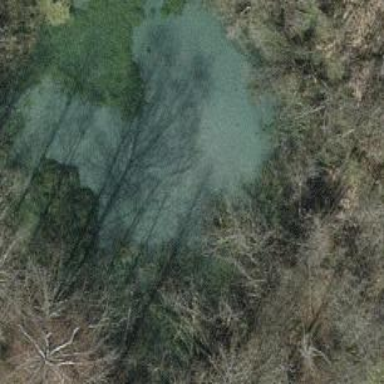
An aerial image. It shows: Water basin in natural setting.